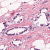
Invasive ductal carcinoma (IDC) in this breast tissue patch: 1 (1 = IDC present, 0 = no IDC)